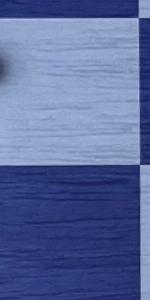
Label: Empty